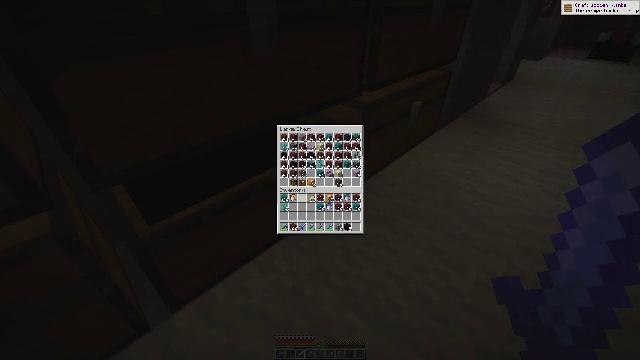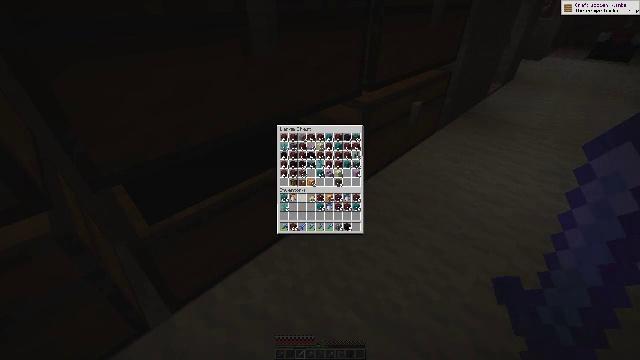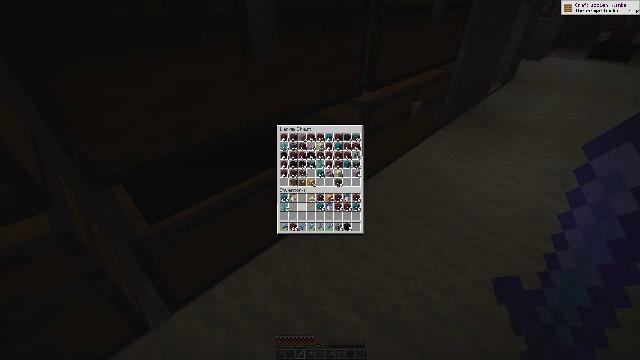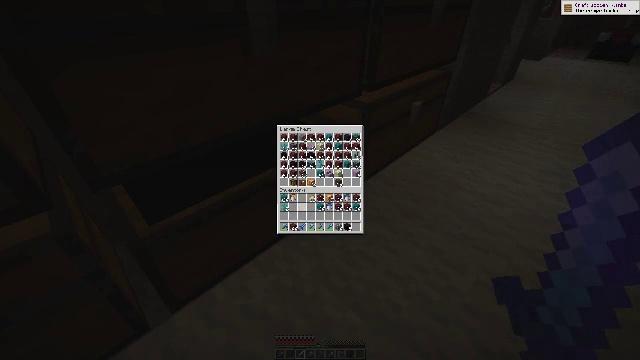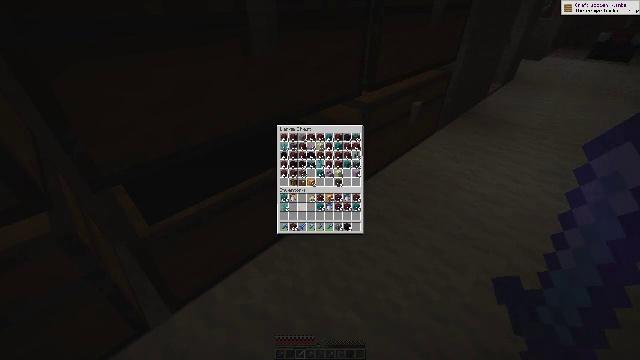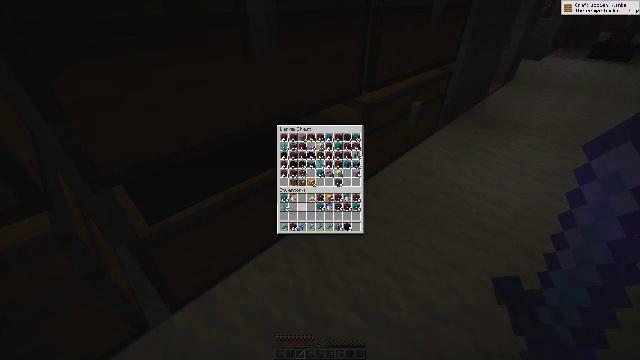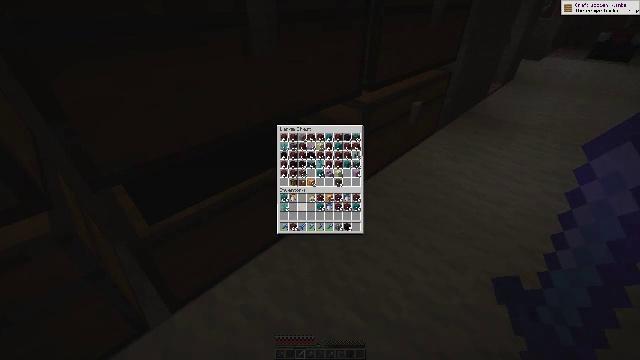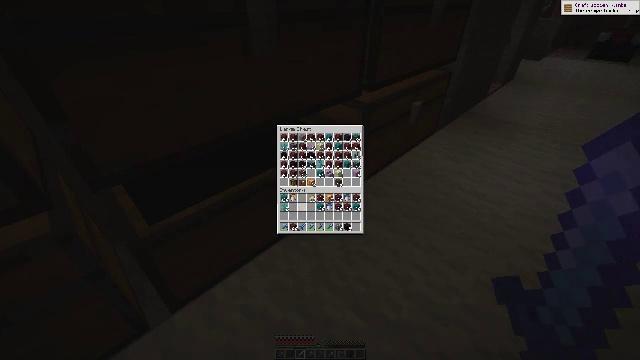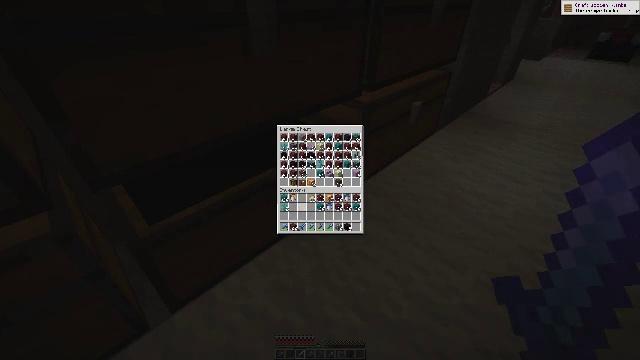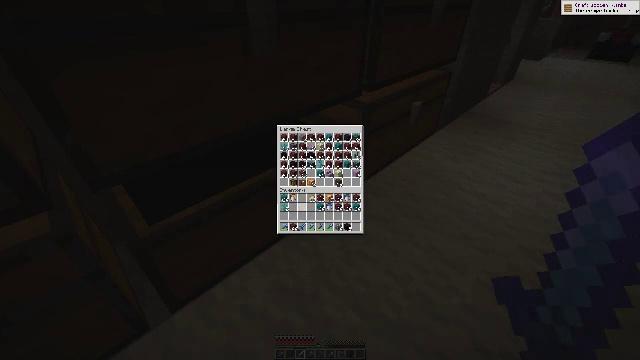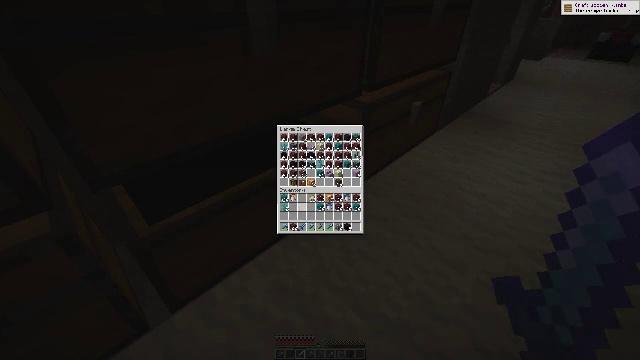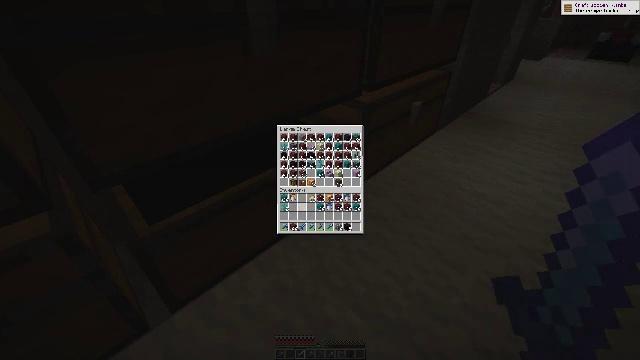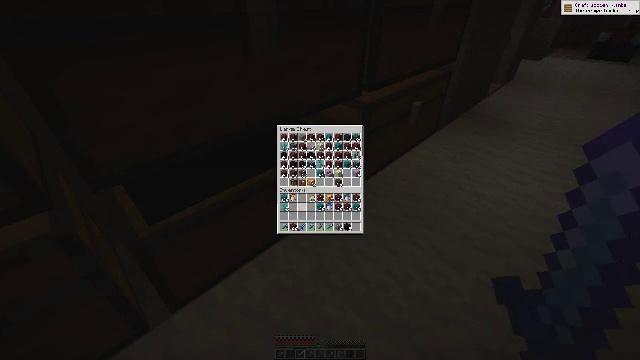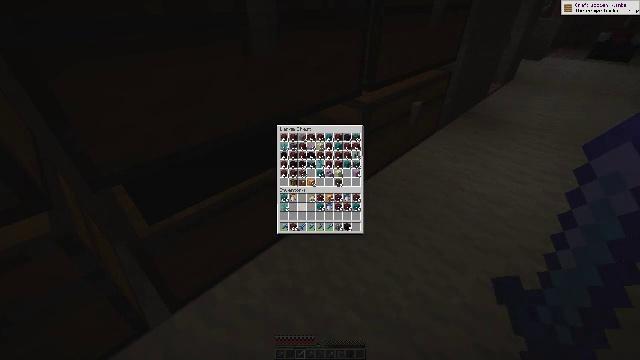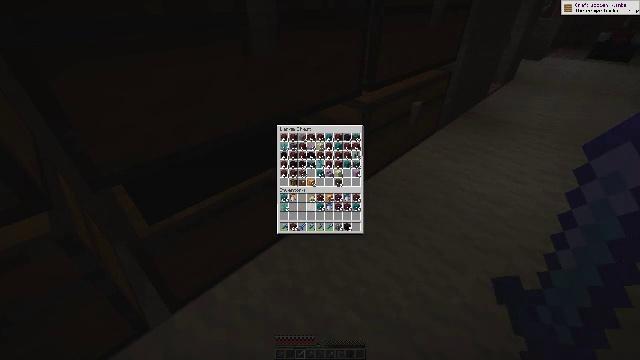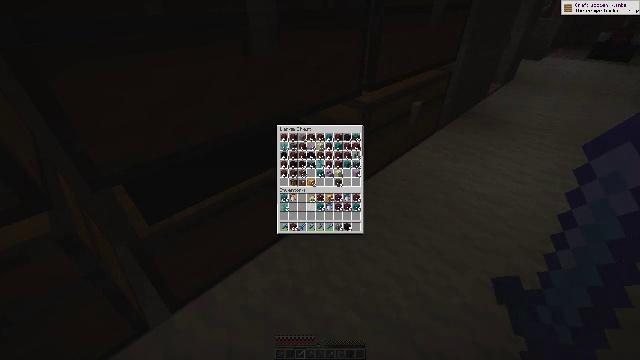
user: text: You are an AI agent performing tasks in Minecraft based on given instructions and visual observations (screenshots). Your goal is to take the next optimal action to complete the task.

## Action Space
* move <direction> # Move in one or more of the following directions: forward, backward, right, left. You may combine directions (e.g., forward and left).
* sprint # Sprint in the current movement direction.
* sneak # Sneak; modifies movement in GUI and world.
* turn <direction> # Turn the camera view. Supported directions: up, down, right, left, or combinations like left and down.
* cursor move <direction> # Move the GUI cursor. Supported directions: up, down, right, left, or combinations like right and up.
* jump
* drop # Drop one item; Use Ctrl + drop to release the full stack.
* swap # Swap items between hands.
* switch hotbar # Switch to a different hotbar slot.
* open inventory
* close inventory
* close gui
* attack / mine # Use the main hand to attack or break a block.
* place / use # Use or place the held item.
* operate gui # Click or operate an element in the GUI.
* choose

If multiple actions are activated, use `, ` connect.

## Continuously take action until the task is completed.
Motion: motion action
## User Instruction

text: Retrieve vines from walls or cliffs.
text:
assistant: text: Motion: sneak
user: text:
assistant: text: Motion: sneak
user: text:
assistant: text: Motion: sneak, turn down
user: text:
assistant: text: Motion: sneak
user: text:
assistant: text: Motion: sneak
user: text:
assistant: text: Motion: sneak
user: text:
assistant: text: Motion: sneak
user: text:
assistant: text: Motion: sneak
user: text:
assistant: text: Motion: sneak
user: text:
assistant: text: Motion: no_op
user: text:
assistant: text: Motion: no_op
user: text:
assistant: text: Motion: no_op
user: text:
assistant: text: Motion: no_op
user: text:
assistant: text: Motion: turn right
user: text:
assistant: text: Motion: turn right
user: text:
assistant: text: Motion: no_op
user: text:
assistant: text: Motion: no_op
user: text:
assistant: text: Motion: no_op
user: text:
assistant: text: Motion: sneak, turn up
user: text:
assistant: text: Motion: sneak
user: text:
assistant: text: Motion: sneak
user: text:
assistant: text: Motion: sneak
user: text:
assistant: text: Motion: sneak
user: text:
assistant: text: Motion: sneak
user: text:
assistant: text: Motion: sneak, attack / mine
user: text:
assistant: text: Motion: sneak, attack / mine
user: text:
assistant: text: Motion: sneak, attack / mine
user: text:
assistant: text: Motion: sneak
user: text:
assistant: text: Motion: no_op
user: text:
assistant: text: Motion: no_op